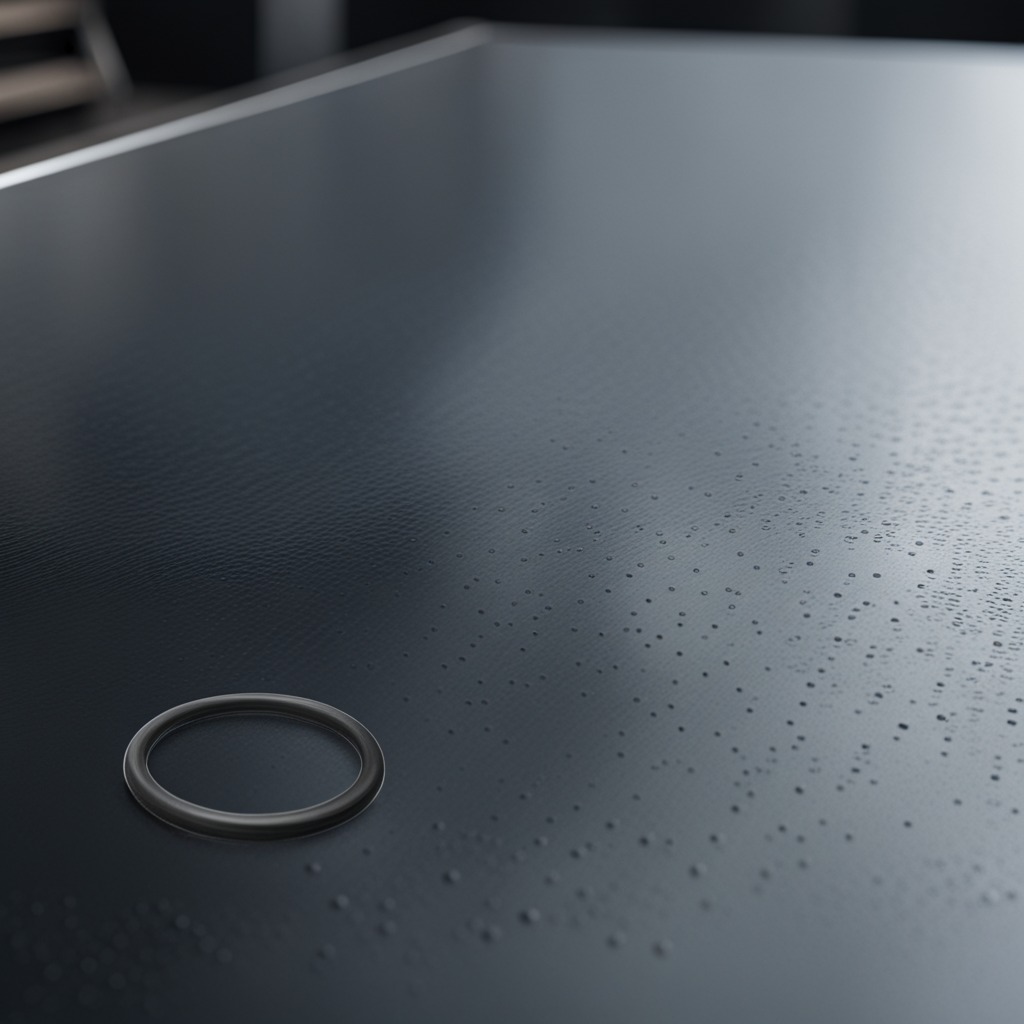
A rubber O-ring lying on the cold steel table in a mining workshop gritty textures